Question: I'm creating table view in xCode in Swift 3.0, but this error kept on showing up. And when I fixed it with another ';', it show up another error "Expected declaration".
Can anyone help me with this problem?

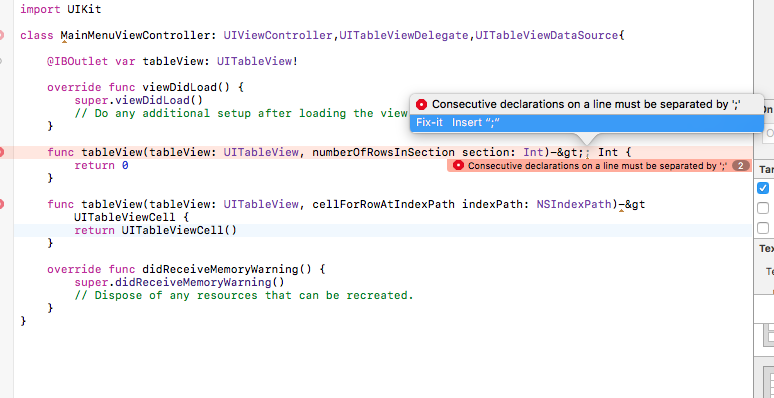
Answer: The return type operator in Swift is '->' not '-&gt' may be you have copy and paste code from the browser or some where else so simply replace it with '->'. Also in Swift 3 signature of these methods is changed so it should be like.
'''
func tableView(_ tableView: UITableView, numberOfRowsInSection section: Int) -> Int {
return 0
}
func tableView(_ tableView: UITableView, cellForRowAt indexPath: IndexPath) -> UITableViewCell {
return UITableViewCell()
}
'''